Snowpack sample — Snodgrass Mountain, Crested Butte, Colorado (2/4/25, 12:06 PM MST)
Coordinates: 38.923, -106.968
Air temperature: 35 °F
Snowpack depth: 80 cm
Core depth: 60 cm
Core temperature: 32 °F
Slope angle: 14°, slope face: 78°
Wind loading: low
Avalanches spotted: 0
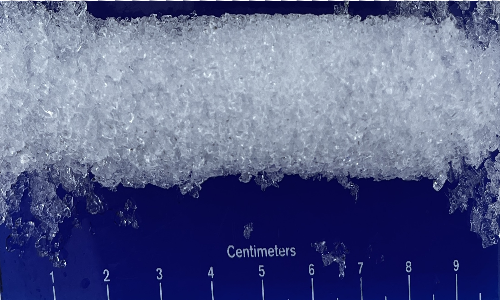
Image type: core
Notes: No avalanches nearby, unusually warm weather for the last month reported by residents, Collected 25 yards from treeline